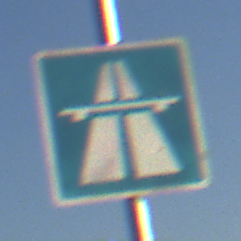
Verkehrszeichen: Autobahn
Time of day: MorningAfternoon
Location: Outdoor (Nature)
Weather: Clear
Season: NotSpecified
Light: Natural